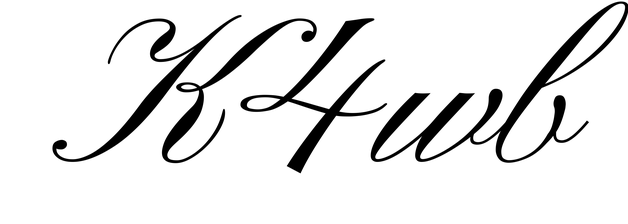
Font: PinyonScript-Regular